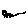
Label: cat